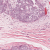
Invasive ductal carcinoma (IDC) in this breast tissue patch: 0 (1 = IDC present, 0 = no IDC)